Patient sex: M
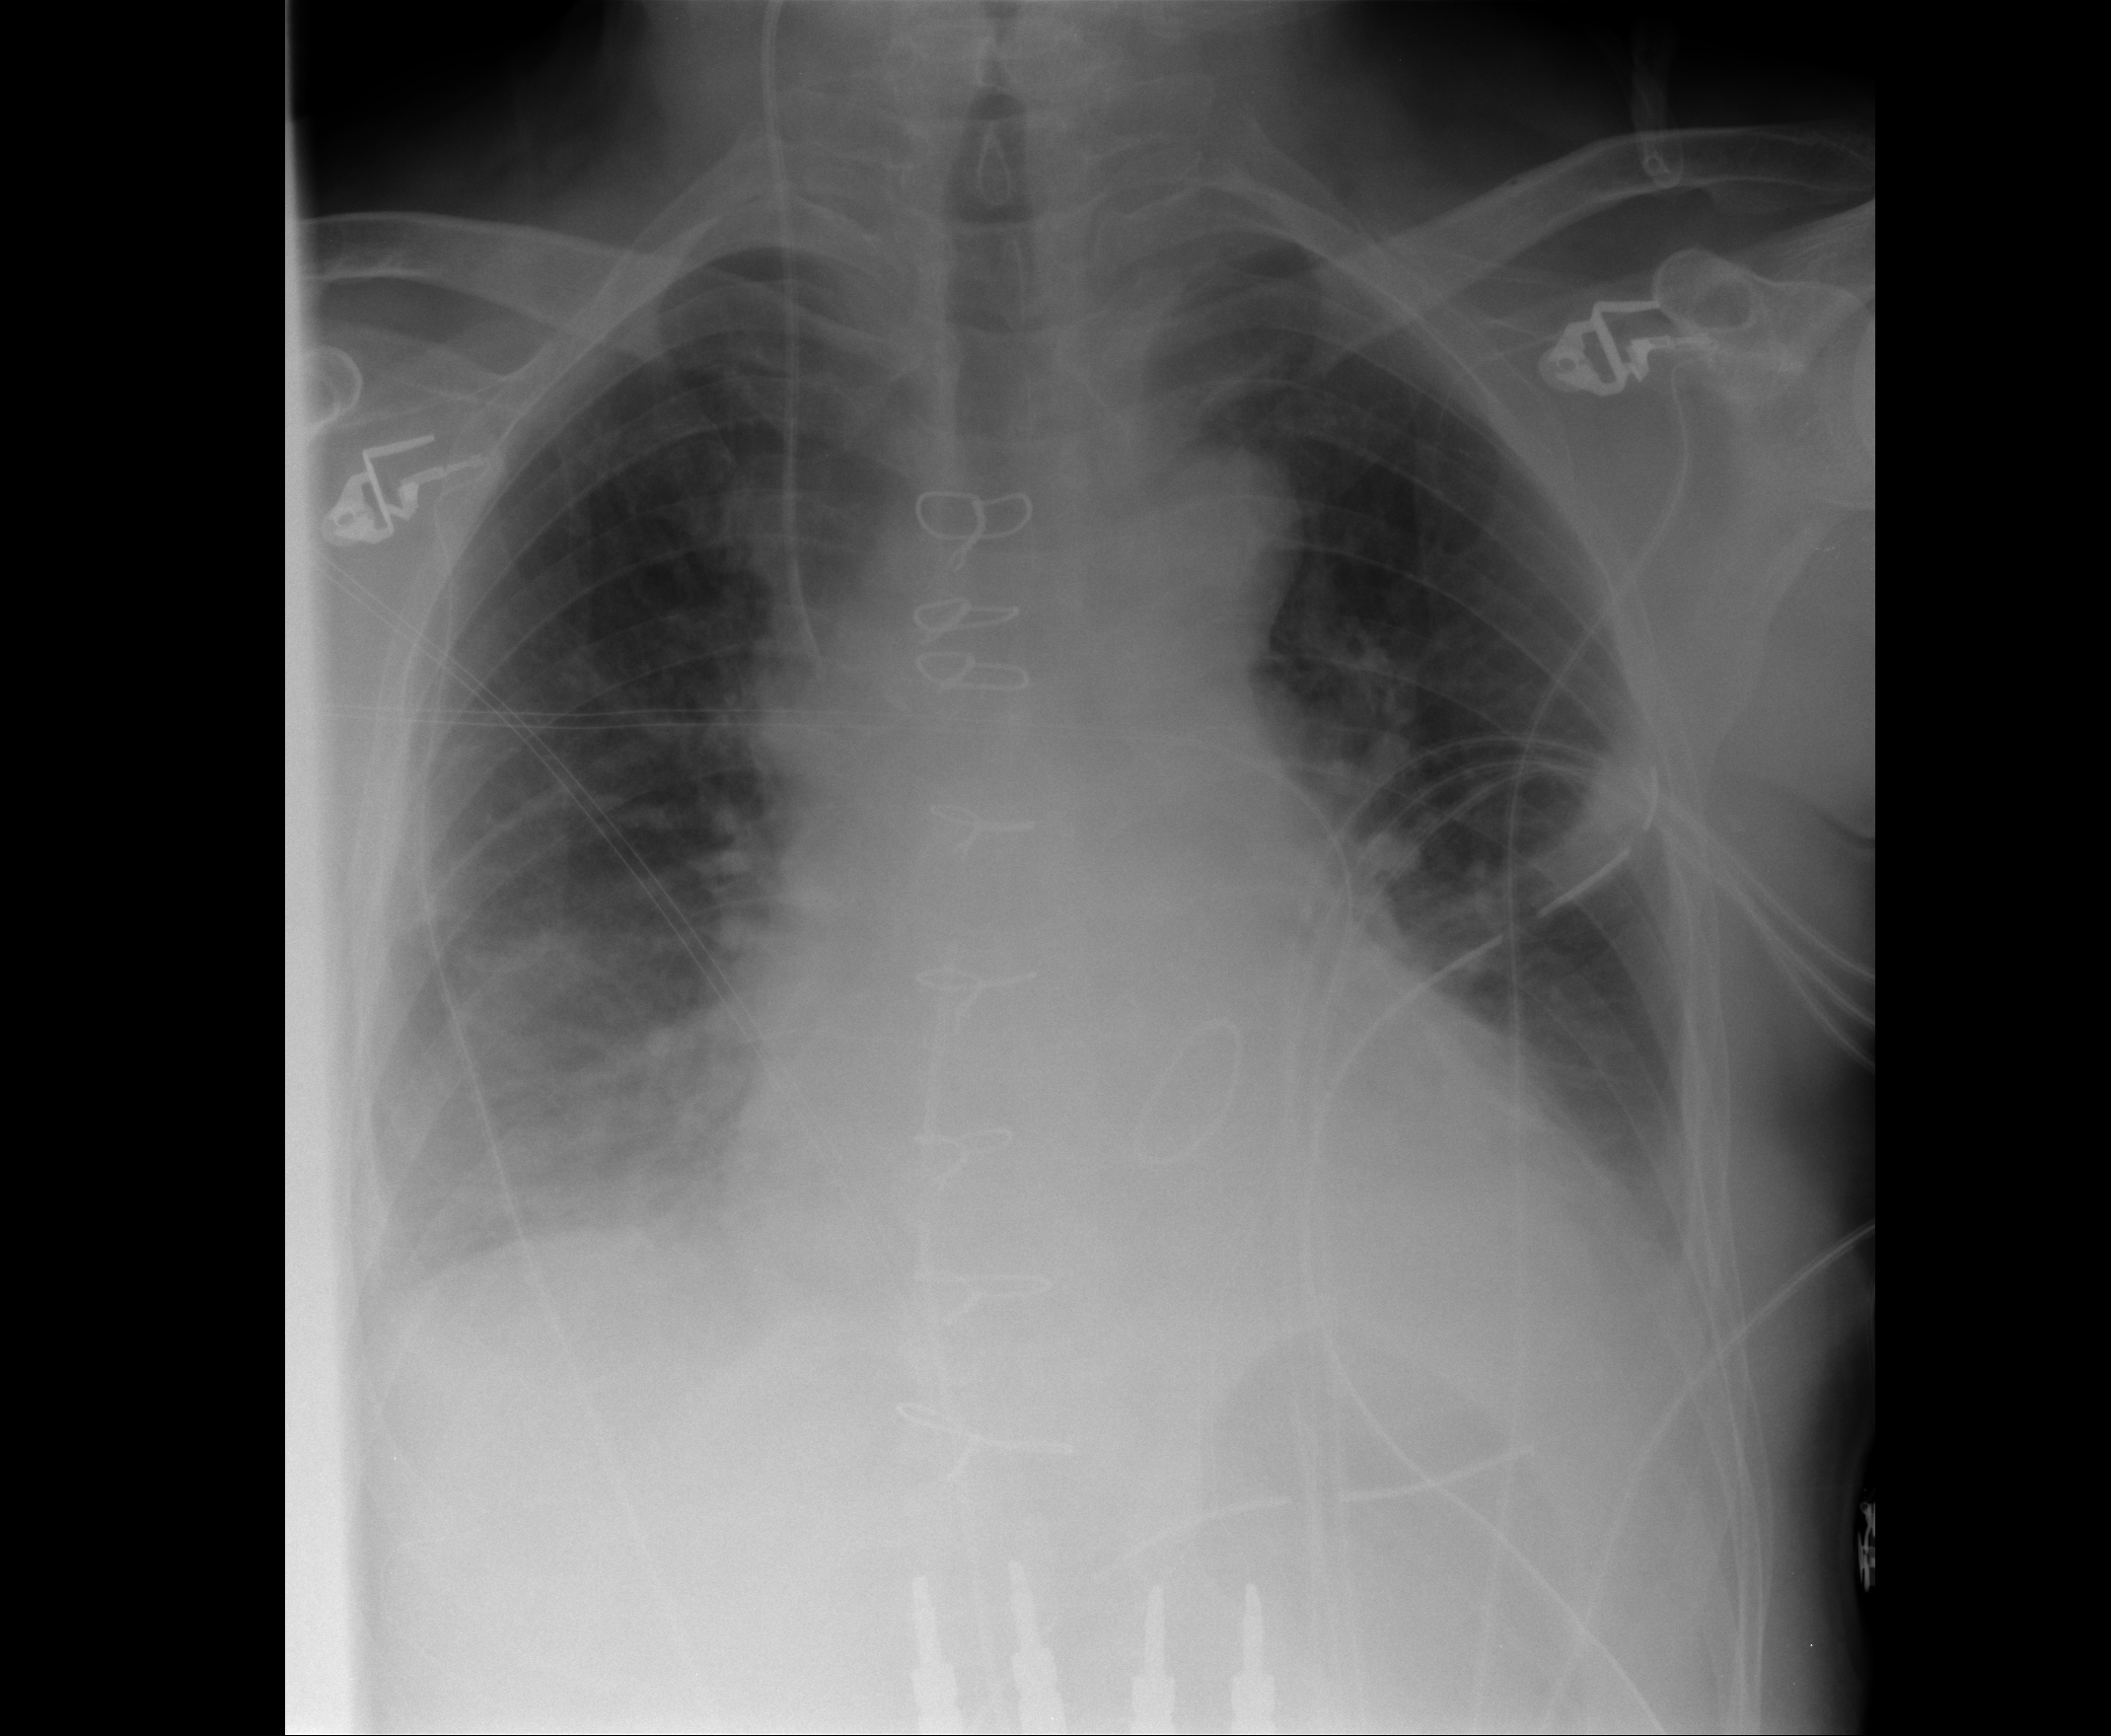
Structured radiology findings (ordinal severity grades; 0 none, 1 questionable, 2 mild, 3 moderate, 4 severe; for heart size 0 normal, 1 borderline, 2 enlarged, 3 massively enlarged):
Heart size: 2
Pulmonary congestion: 2
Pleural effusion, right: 2
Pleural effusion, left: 2
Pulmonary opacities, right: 0
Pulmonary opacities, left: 0
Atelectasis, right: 2
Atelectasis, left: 2